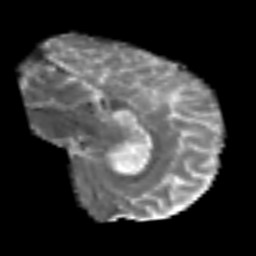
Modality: MD
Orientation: sagittal
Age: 54
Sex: male
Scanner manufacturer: siemens
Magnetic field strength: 3 T
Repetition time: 6.1 s
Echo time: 0.101 s